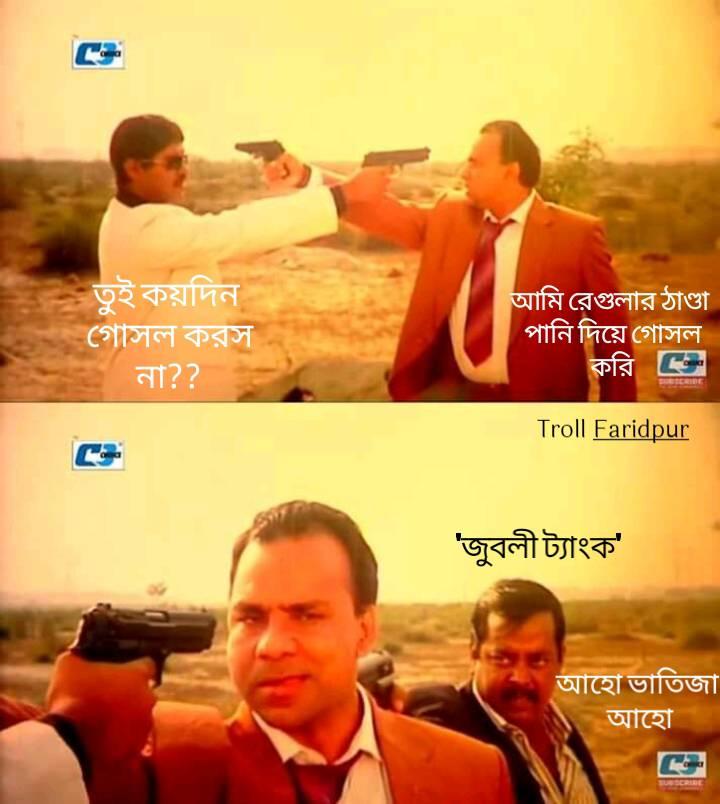
Caption: তুই কয়দিন গোসল করস না ?    আমি রেগুলার ঠান্ডা পানি দিয়ে গোসল করি         জুবলী ট্যাংক    আহো ভাতিজা আহো
Label: non-hate